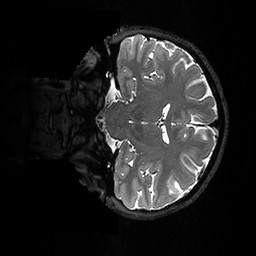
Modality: T2w
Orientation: coronal
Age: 24
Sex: female
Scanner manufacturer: ge
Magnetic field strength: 3 T
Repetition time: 3.202 s
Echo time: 0.06199 s